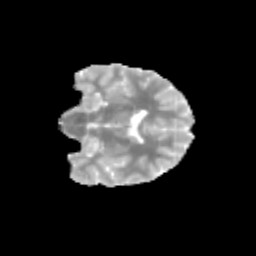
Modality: MD
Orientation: coronal
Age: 12
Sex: female
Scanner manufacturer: siemens
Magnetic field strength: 3 T
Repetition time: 3.8 s
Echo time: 0.07 s